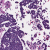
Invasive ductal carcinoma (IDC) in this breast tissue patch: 1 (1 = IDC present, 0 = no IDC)